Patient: sex M, age 48
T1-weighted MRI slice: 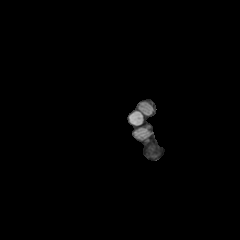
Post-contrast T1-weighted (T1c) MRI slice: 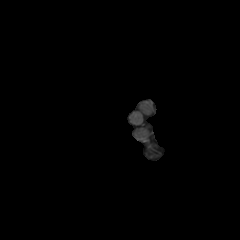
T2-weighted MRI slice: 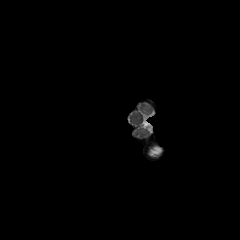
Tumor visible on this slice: no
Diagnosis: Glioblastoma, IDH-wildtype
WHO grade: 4